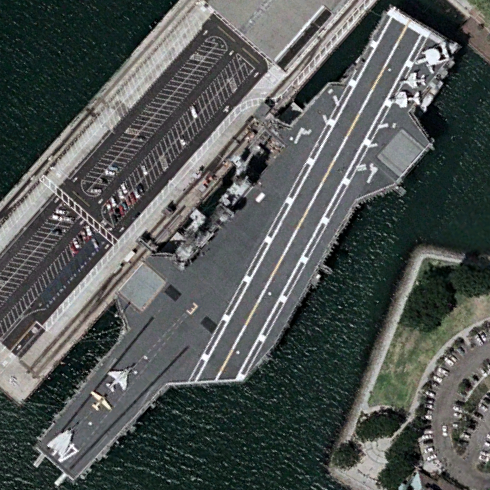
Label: aircraft_carrier